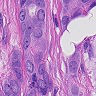
Metastatic tissue present: yes